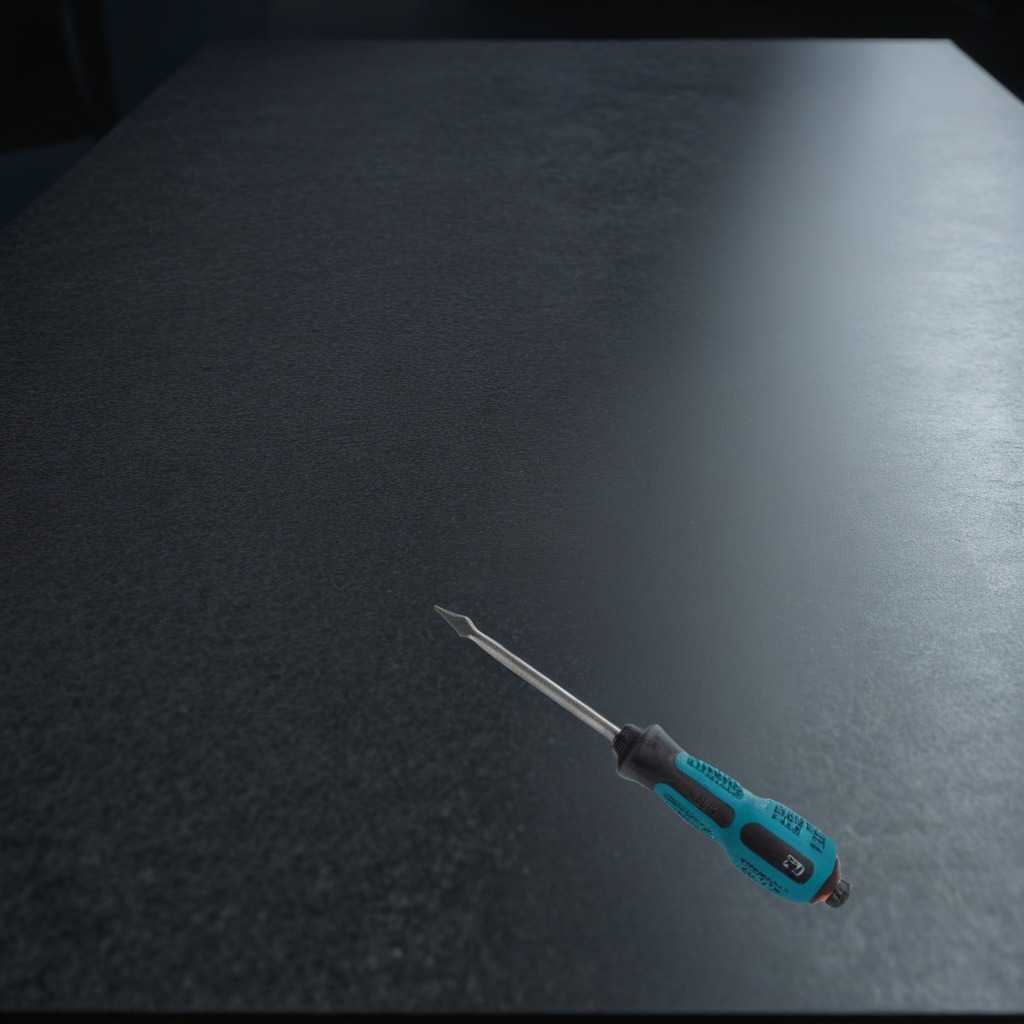
A screwdriver lies on a clean granite table inside a workshop at night dim ambient light soft shadows worn but